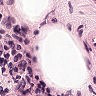
Metastatic tissue present: no